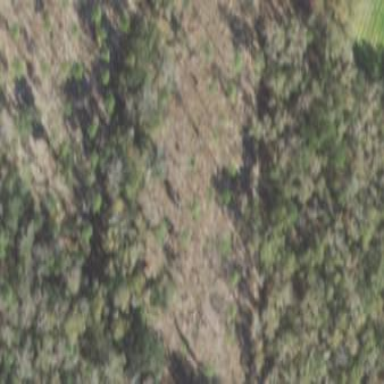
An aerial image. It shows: Forest area predominantly covered with needle-leaved trees.